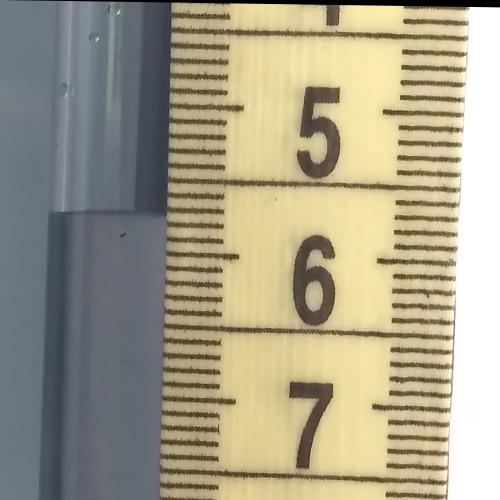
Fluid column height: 5.8 cm